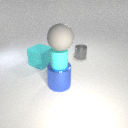
small gray metal cylinder to the right of large blue metal cylinder